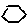
Label: hexagon